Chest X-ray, AP view. Patient: 55 years old, sex M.
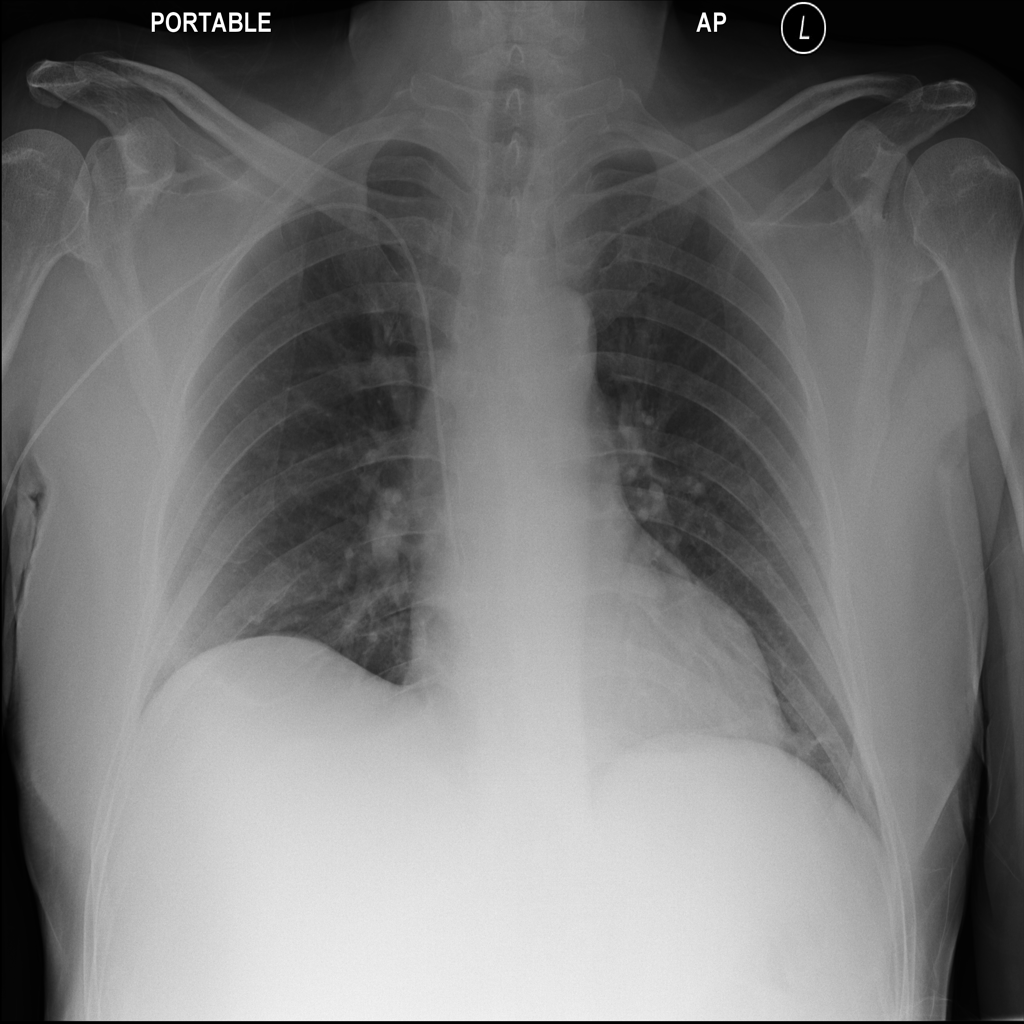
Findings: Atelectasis